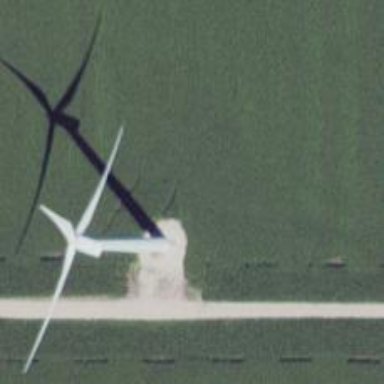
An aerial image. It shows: Wind generator in the form of horizontal axis wind turbine.